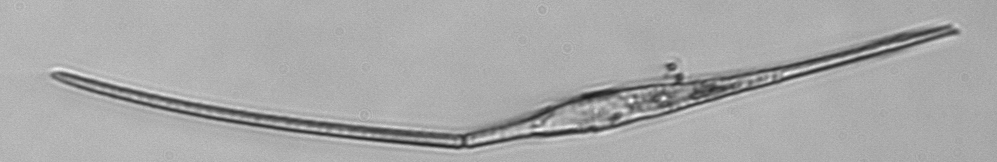
Label: Tripos_fusus